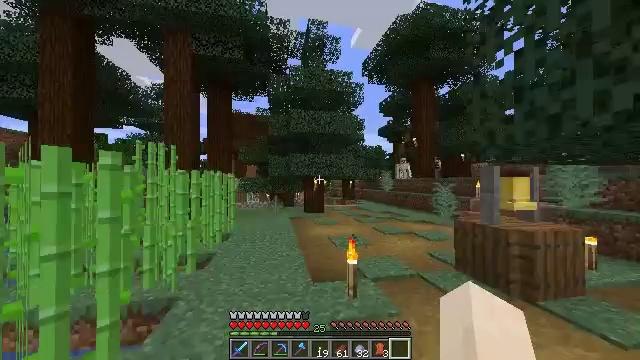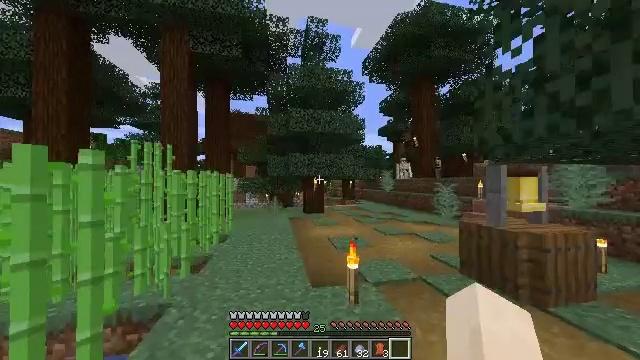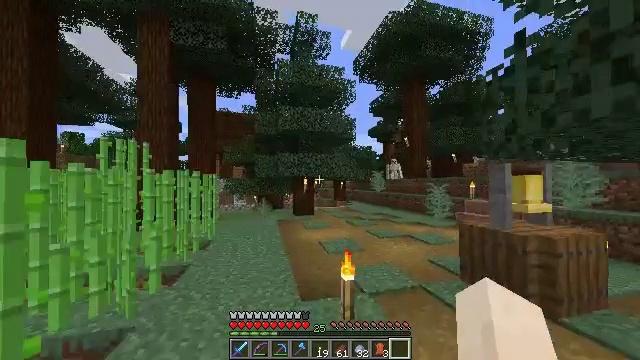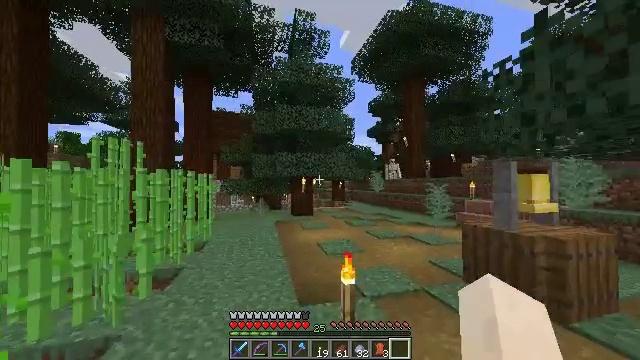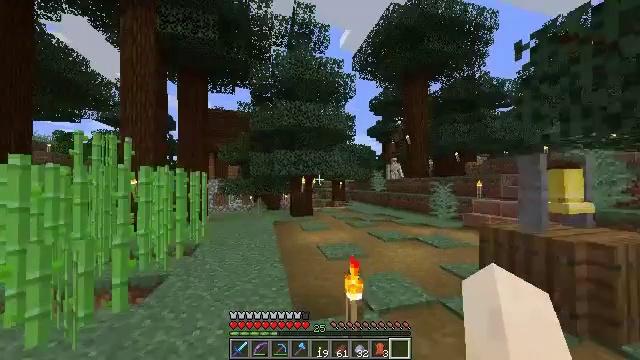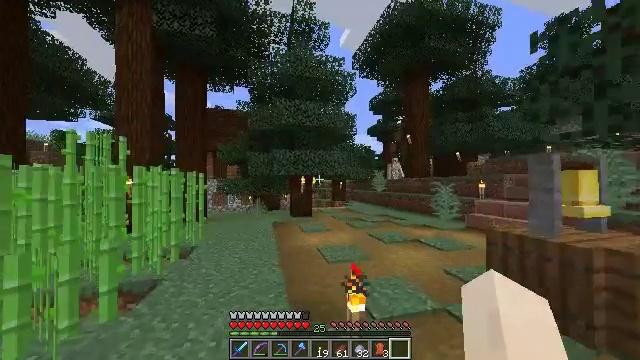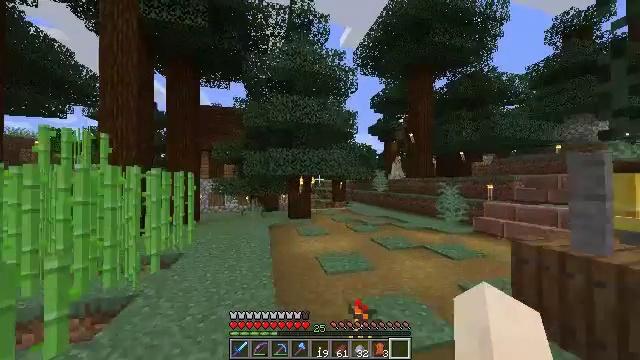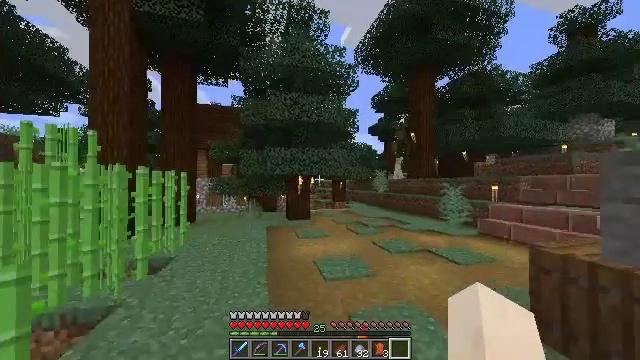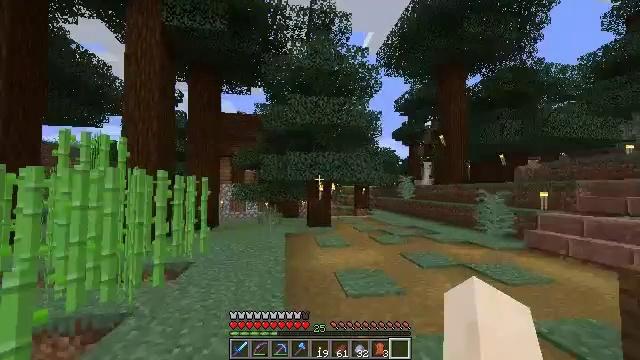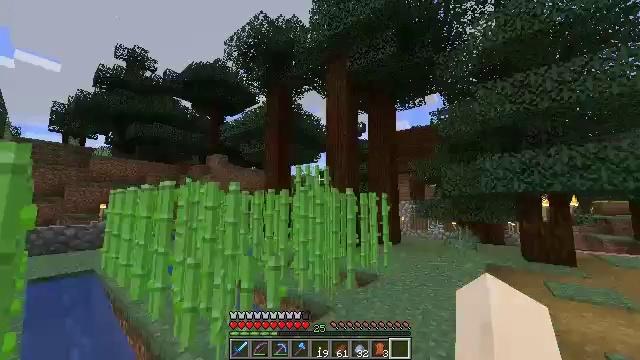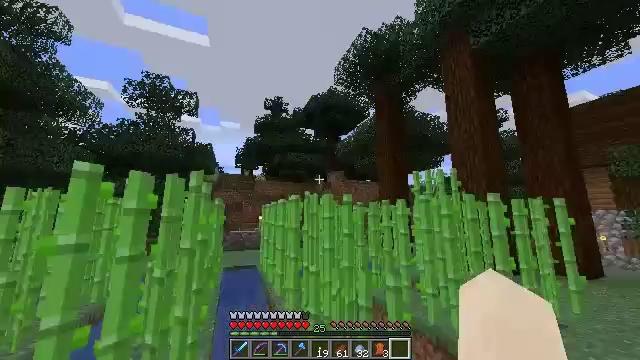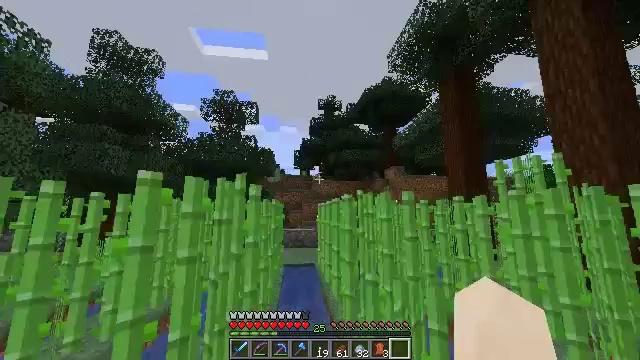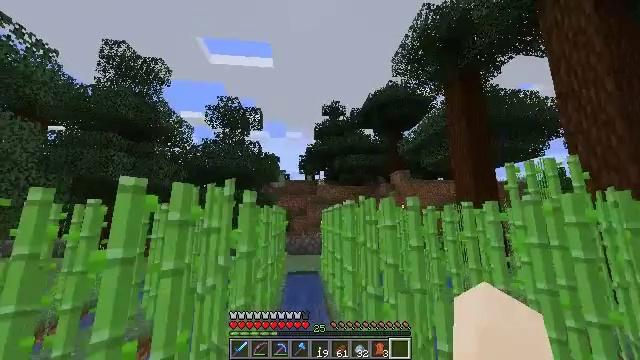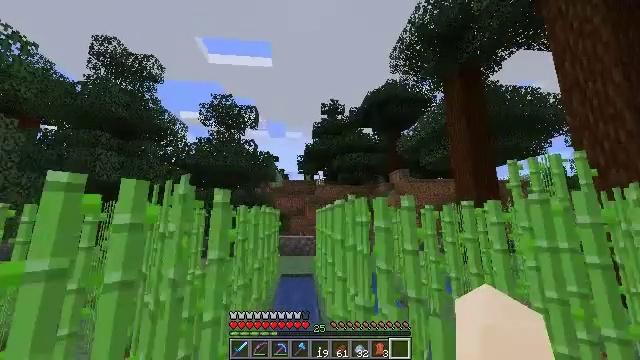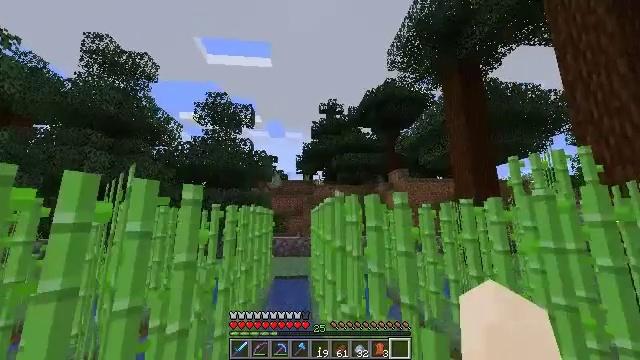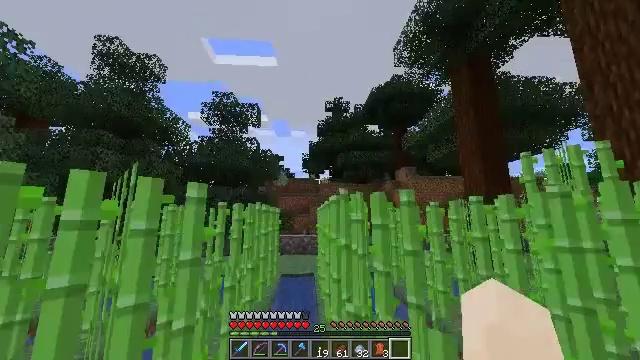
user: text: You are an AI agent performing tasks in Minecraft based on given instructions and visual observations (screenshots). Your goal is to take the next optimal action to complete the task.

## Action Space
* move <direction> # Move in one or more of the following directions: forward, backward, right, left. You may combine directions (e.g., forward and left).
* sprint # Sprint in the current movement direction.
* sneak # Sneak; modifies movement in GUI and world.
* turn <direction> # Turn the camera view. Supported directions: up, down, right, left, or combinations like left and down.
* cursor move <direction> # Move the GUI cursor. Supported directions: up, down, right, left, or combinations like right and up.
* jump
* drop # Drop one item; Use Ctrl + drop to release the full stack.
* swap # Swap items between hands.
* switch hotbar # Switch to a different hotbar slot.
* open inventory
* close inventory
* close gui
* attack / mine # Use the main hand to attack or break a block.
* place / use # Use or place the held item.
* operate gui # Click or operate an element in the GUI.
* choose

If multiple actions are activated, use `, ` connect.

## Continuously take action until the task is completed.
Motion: motion action
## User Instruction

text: Mine potatoes from the farmland.
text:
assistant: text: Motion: move forward, sprint
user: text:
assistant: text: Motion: move forward, sprint, turn right
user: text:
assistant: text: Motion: move forward
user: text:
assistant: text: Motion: move forward
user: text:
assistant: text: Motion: move forward, sprint
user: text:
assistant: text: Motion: move forward, sprint
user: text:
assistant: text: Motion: move forward
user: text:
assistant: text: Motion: move forward, turn left and up
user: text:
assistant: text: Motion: move forward, turn left and up
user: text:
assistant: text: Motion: move forward, turn left and up
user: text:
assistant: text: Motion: move forward, turn left
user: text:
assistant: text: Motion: move forward and move right, turn left and up
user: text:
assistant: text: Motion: move forward and move right
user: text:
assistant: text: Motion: move forward and move right
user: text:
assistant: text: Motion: move forward and move right, turn left
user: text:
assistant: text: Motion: move forward and move right, turn right and down
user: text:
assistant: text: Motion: move forward and move right, turn right and down
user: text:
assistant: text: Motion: move forward and move right, turn right and down
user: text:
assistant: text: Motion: move forward and move right
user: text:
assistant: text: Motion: move forward and move right
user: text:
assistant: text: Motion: move forward and move right
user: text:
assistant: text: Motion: move forward and move right
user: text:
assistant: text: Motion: move forward and move right
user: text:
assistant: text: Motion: move forward and move right, turn right
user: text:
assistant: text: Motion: move forward and move right, turn right
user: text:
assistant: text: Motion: move forward, sprint, turn right and up
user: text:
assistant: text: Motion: move forward, sprint
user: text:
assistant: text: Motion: move forward, sprint
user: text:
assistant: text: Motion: move forward
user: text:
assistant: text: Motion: move forward, turn right and down